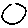
Label: circle